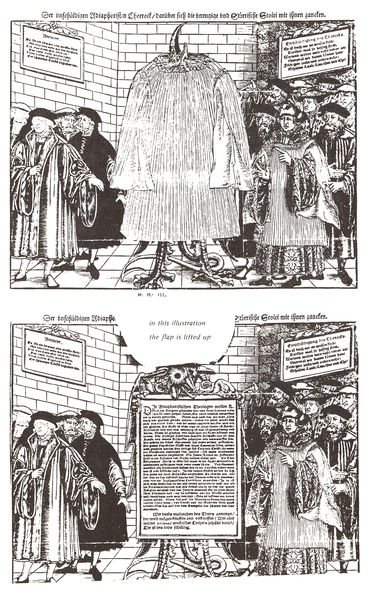
Titel: Der unschuldige Chorrock
Institution: (Seriendruck)
Schlagwörter: mann, umhang, vogel, weiß, menschen, blume, grau, hut, hüte, kleid, männer, schwarz, skizze, zeichnung, herren, leute, masse, menge, mütze, mützen, wand, kleidung, pelz, ärmel, gesten, vögel, kirche, gewand, kostüm, mantel, gewänder, adelige, holzschnitt, schrift, bilder, ecke, schnabel, zwei, mauer, ziegel, grafik, graphik, klein, vorführung, bischof, kaiser, könig, karikatur, tafel, inschrift, staffelei, robe, groß, druck, schraffur, comic, holzstich, radierung, stich, fliesen, illustration, schwarzweiß, text, mäntel, krallen, puppe, neu, buchdruck, ziegelsteine, talare, quader, mauern, mittelalter, märchen, priester, luther, kleiderständer, ständer, taufe, kupferstich, enthüllung, texte, flugblatt, englisch, ornat, geburt, geschichten, inschriften, tafeln, reformation, erzählung, verkleiden, ziegek, versalie, illustrationen, erasmus, humanismus, popen, mánner, ablass, nut, bedeutungsmaßstab, moritat, ziegl